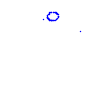
Particle: proton